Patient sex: F
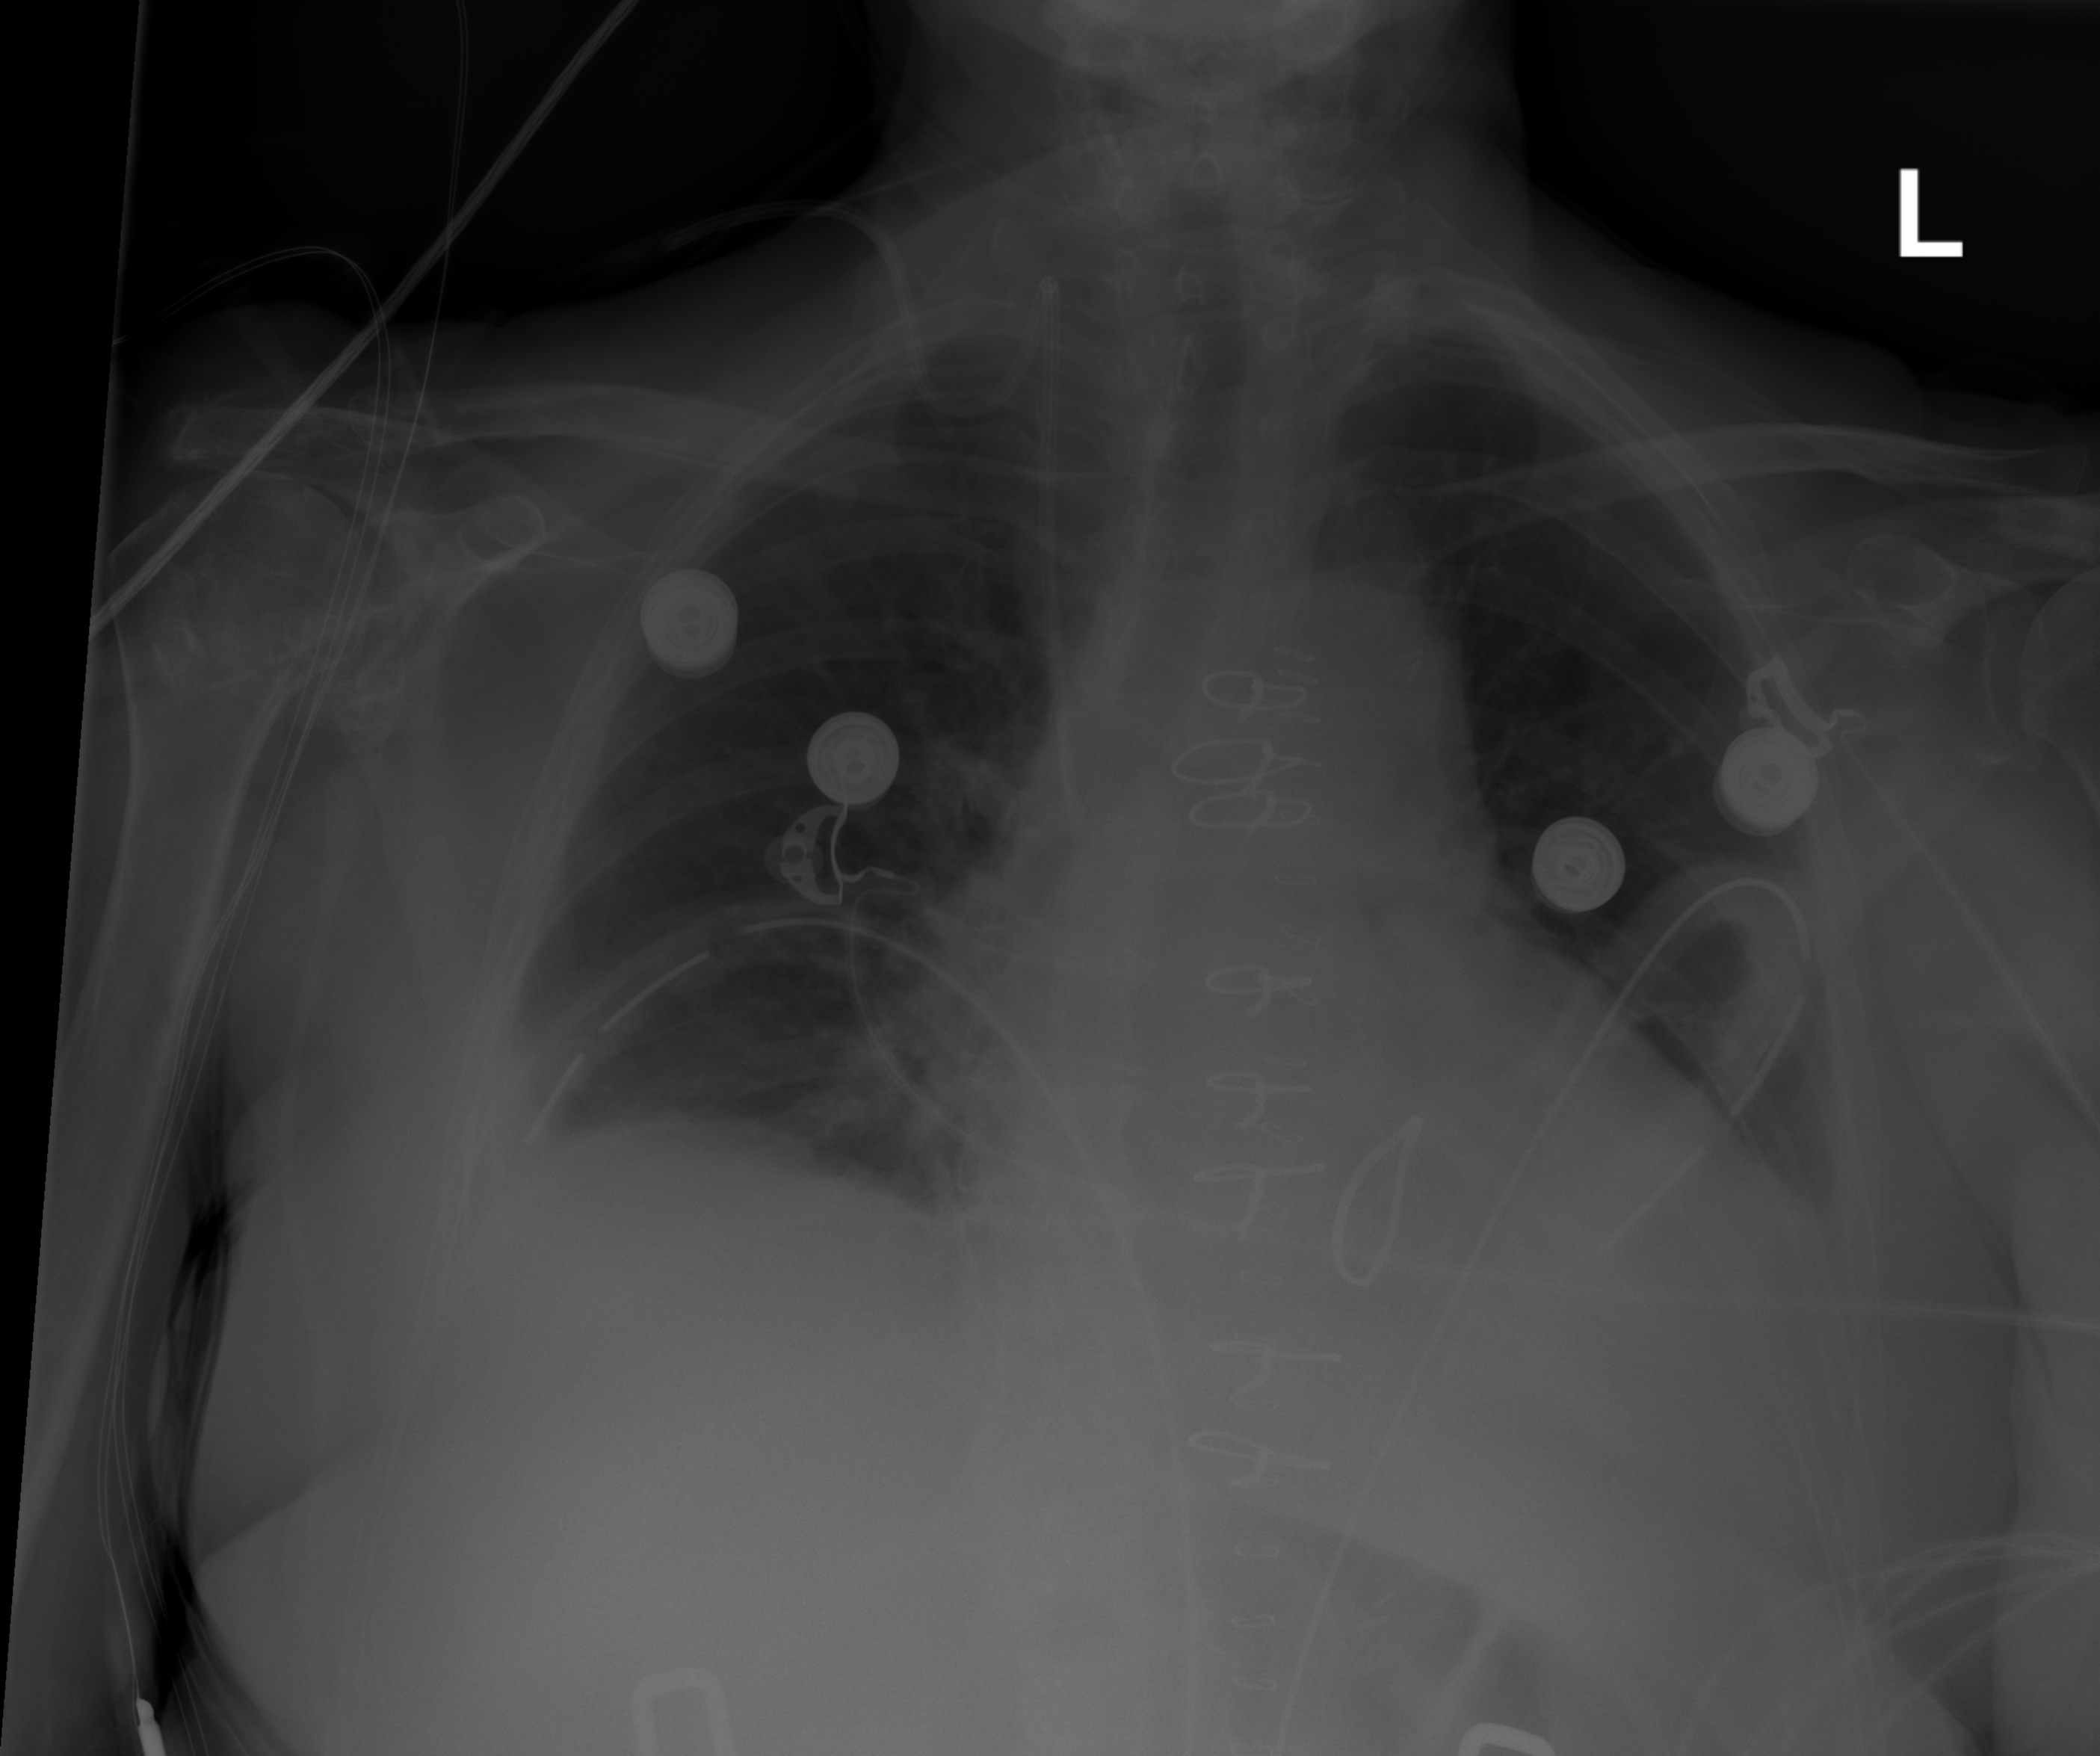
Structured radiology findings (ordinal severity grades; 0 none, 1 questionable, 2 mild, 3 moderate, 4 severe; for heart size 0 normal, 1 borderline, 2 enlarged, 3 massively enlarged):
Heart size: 0
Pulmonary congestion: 0
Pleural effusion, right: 2
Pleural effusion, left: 2
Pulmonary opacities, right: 0
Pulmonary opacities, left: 0
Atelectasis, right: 2
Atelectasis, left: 2